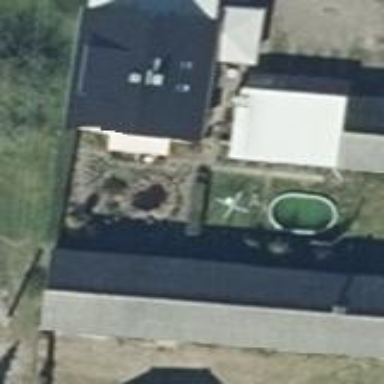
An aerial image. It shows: House with flat roof in light gray color.